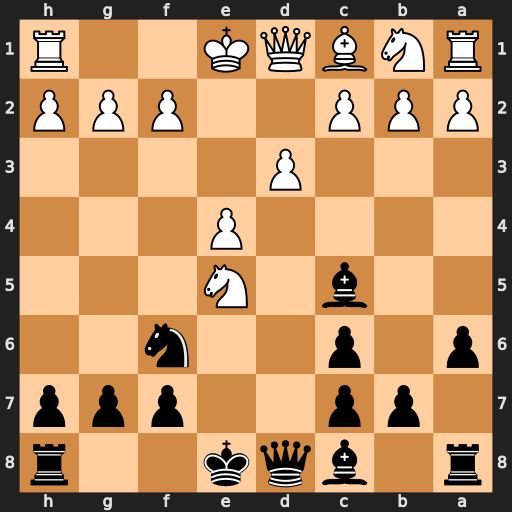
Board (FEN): r1bqk2r/1pp2ppp/p1p2n2/2b1N3/4P3/3P4/PPP2PPP/RNBQK2R
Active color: b
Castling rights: KQkq
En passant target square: -
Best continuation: Qd4 Qe2 Qxe5